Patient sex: M
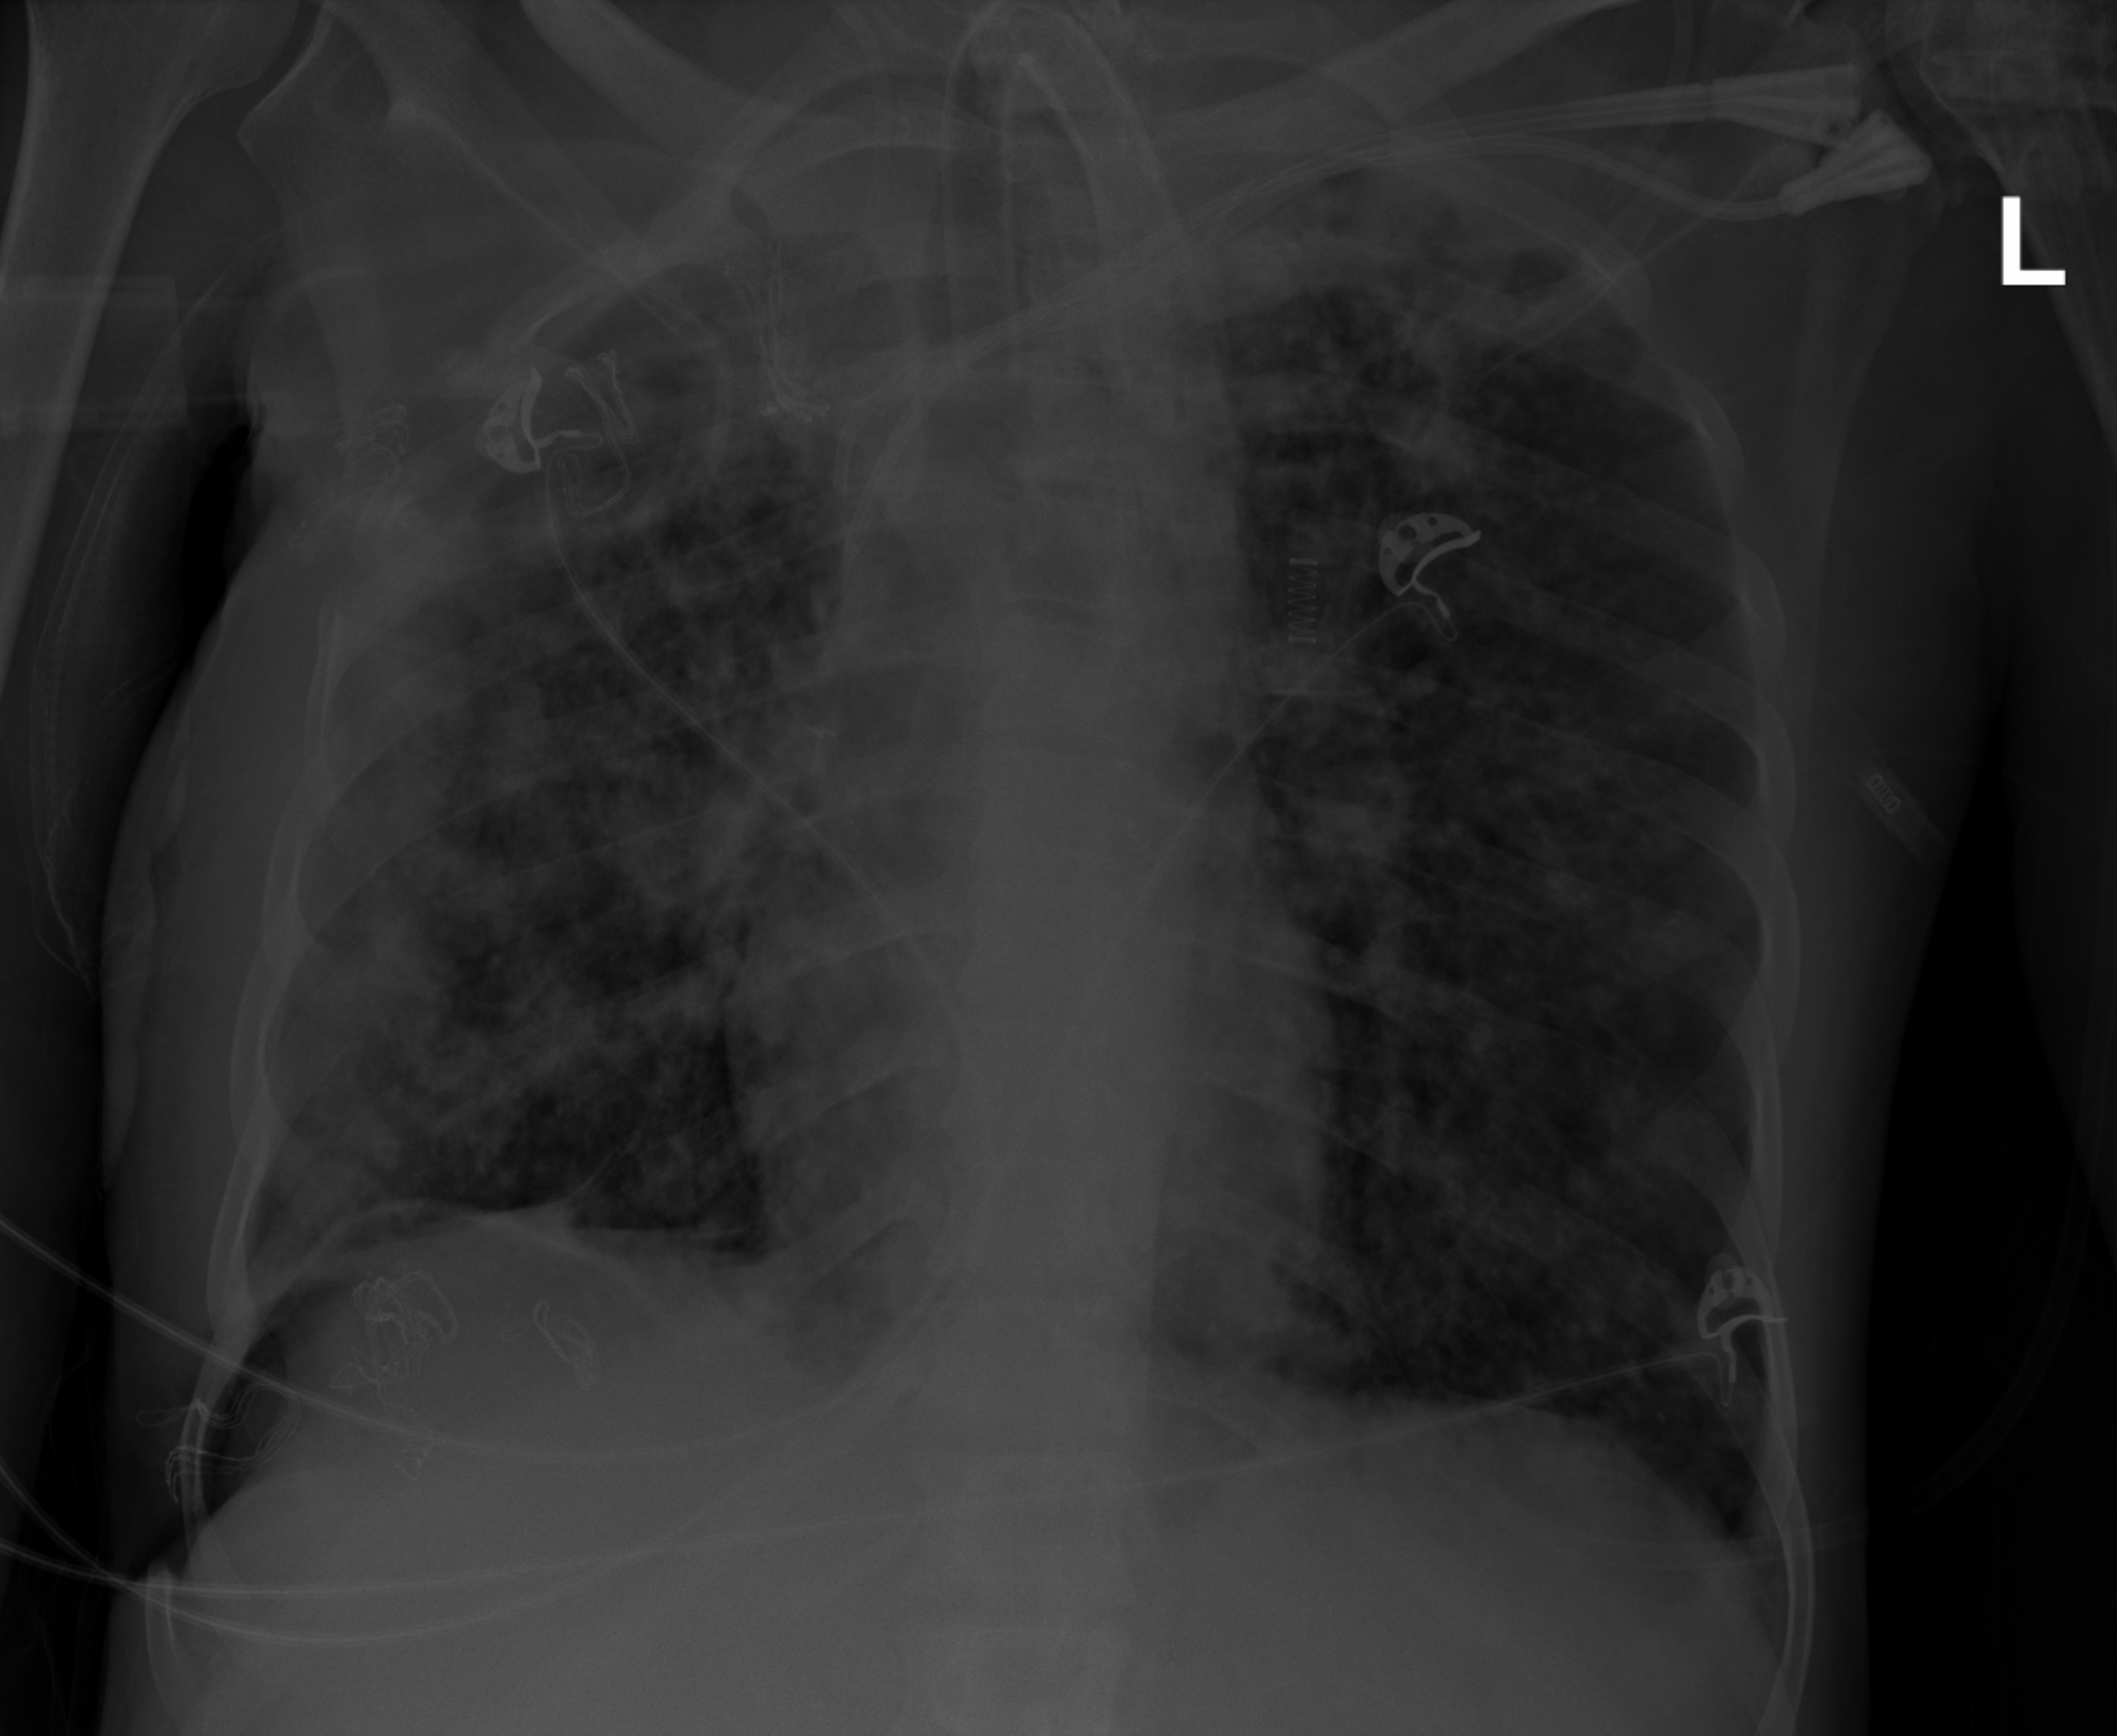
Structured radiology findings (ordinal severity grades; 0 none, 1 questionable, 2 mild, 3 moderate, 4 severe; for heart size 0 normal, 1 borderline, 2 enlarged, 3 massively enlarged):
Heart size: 0
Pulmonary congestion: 2
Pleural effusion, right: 2
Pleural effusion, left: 2
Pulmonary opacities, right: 3
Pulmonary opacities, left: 3
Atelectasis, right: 3
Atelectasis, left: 2